高二 · 度量几何学
已知弧度数为 2 的圆心角所对的弦长为 2 , 则这个圆心角所对的弧长是 ( )
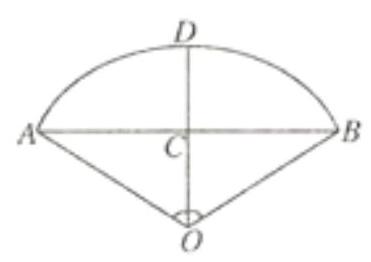
A. 2
B. $\frac{1}{\sin 1}$
c. $\frac{2}{\sin 1}$
D. $\sin 2$
答案: C
解析: 如图所示, 设扇形 $A O B$ 中, 圆心角 $\theta=\angle A O B=2$, 弦长 $A B=2$,过 $O$ 点作 $O C \perp A B$ 于点 $C$, 延长 $O C$, 交弧 $A B$ 于 $D$ 点,

则 $\angle A O D=\angle B O D=1, A C=\frac{1}{2} A B=1$.

$\because$ 在 Rt $\triangle A C O$ 中, $A O=\frac{A C}{\sin \angle A O C}=\frac{1}{\sin 1}$,

$\therefore$ 扇形 $A O B$ 的半径 $r=\frac{1}{\sin 1}$,

$\therefore$ 弧 $A B$ 的长 $l=2 \times \frac{1}{\sin 1}=\frac{2}{\sin 1}$. 故选 C.